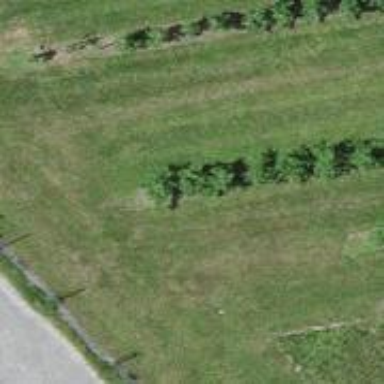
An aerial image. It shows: Row of trees serving as windbreak.